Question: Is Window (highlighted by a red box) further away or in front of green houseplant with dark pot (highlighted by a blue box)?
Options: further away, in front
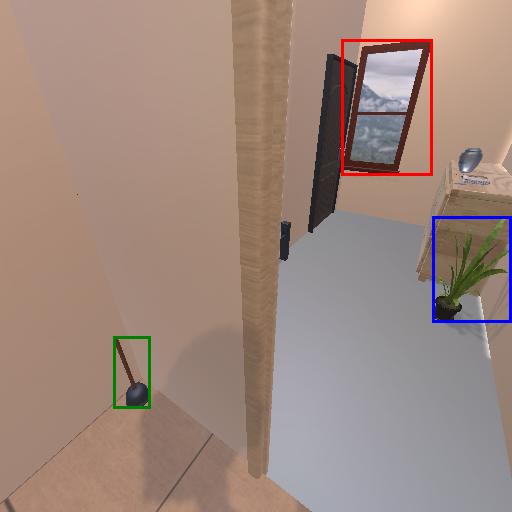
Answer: further away